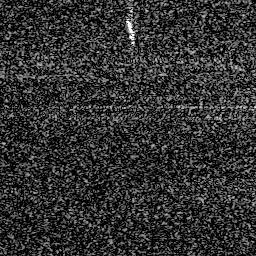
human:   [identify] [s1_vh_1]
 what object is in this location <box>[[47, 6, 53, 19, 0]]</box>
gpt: <ref>1 medium ship at the top</ref>